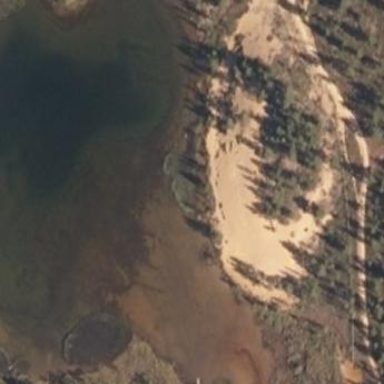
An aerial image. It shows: Sandy area in nature.